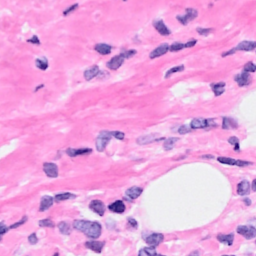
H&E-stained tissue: Breast